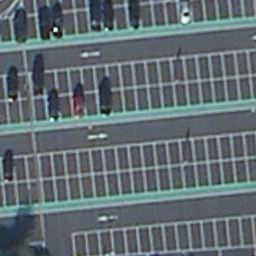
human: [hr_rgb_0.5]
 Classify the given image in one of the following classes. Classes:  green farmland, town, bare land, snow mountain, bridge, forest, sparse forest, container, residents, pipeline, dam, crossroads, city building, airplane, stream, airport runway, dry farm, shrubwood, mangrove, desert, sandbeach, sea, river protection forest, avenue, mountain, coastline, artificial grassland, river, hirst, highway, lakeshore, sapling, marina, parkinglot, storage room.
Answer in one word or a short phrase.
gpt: parkinglot